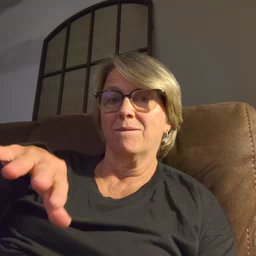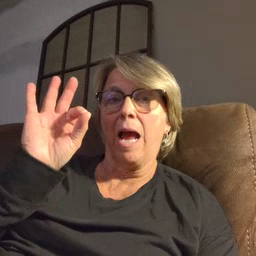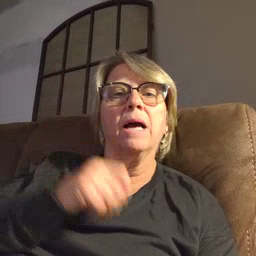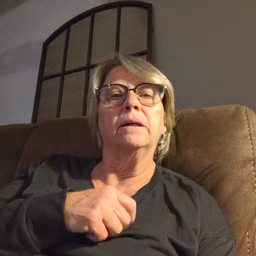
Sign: find